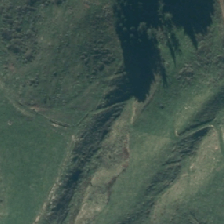
Land cover: high_producing_grassland